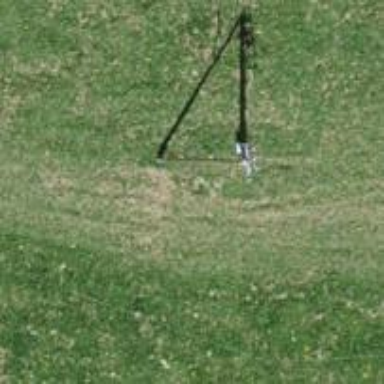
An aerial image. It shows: Power pole.